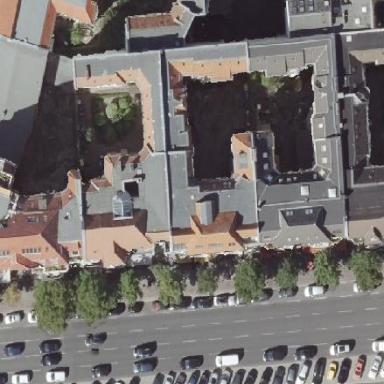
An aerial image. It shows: Building consisting of apartments with double saltbox roof shape.